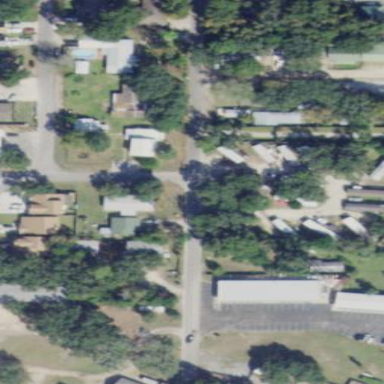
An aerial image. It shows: Residential area known as trailer park.